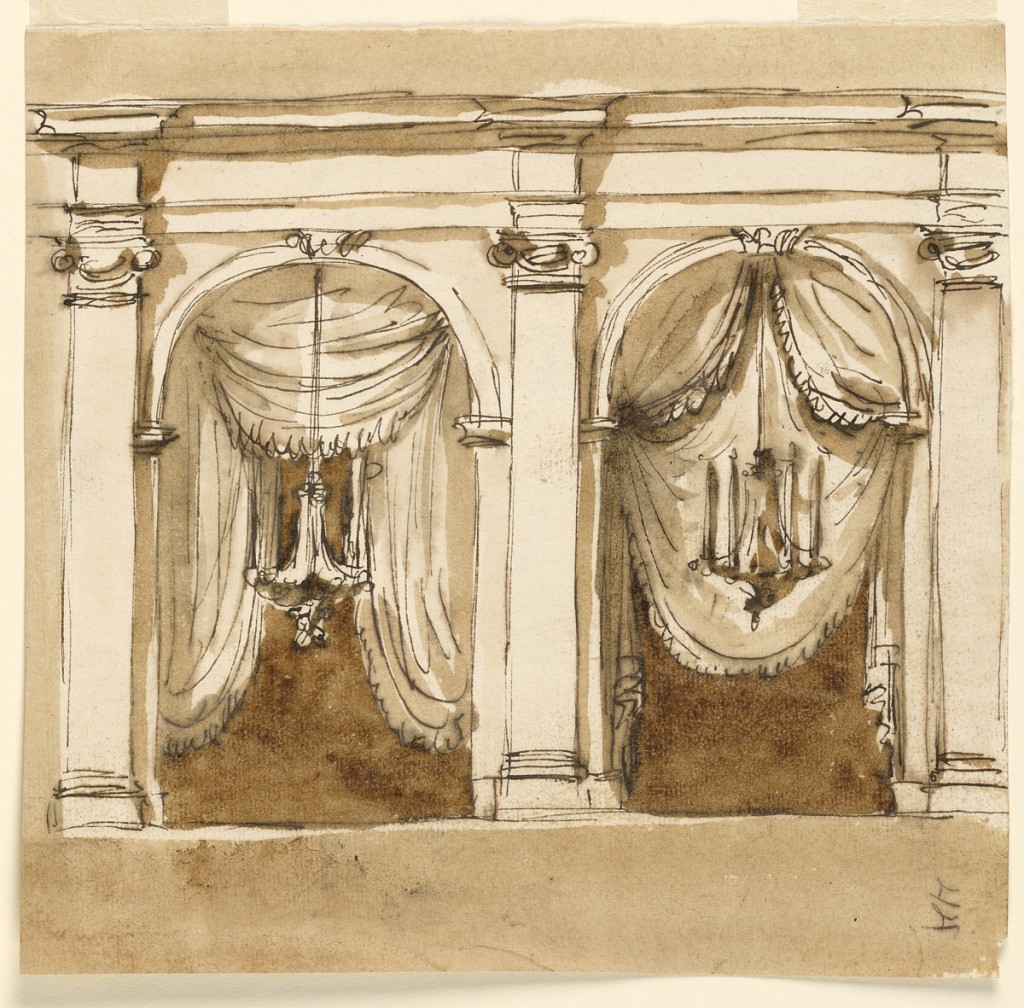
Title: Wall Elevation
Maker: Giuseppe Barberi, Italian, 1746–1809
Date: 1746–1809
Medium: Pen and brown ink, brush and brown wash on off-white laid paper, lined
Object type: Drawing
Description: Wall Elevation.